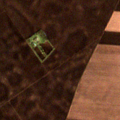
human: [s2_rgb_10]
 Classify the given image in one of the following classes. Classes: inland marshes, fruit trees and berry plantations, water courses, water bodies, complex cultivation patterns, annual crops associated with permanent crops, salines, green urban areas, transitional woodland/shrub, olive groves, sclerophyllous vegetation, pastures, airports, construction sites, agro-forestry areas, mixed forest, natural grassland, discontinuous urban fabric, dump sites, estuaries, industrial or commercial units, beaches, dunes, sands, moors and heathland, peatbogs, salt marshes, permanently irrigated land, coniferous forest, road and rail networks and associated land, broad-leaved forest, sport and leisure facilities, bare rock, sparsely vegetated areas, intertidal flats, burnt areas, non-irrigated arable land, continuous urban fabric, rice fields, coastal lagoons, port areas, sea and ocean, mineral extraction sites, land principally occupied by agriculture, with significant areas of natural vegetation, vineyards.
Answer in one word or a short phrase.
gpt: non-irrigated arable land